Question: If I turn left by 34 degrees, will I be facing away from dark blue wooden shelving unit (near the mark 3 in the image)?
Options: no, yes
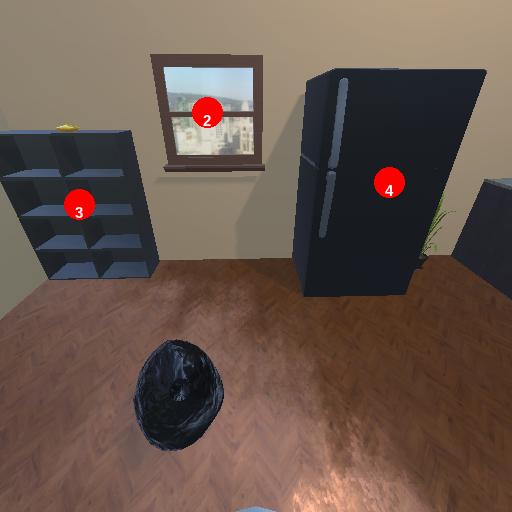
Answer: no